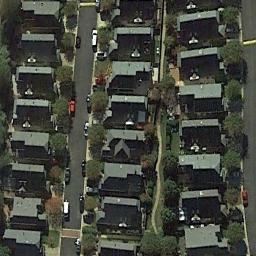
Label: dense_residential